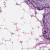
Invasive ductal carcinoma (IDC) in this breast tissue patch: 1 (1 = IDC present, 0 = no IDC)